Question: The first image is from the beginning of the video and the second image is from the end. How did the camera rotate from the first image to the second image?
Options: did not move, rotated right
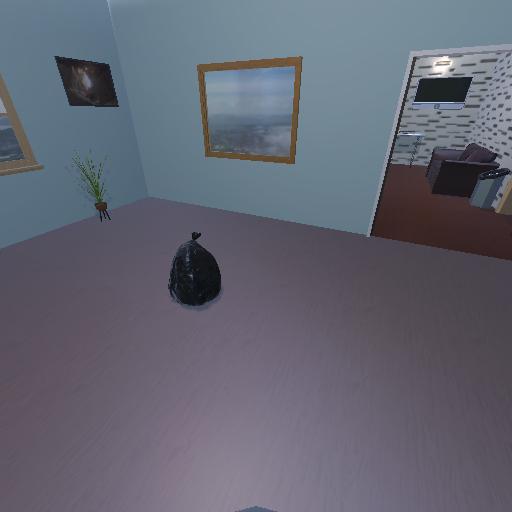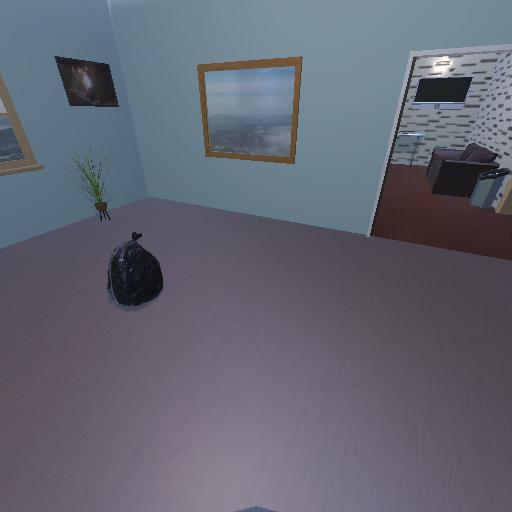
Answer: did not move